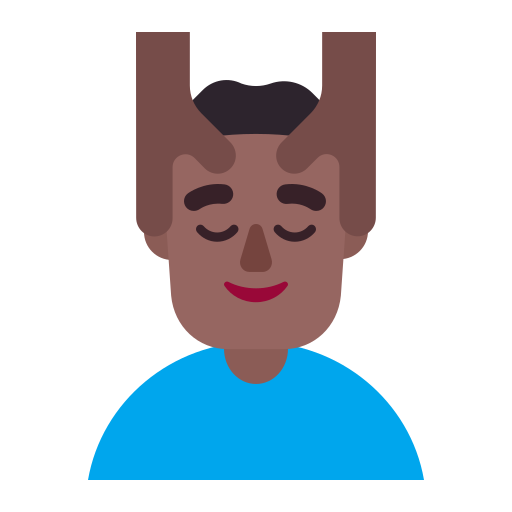
man getting massage flat  dark